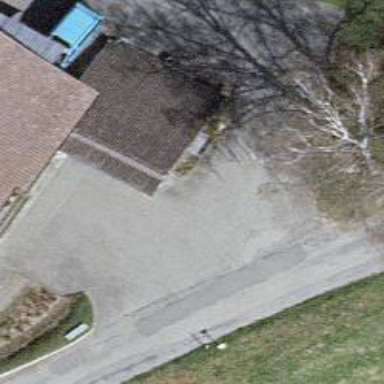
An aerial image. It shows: Garage building.